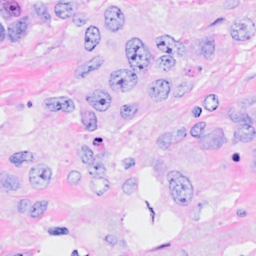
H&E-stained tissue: Breast